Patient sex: M
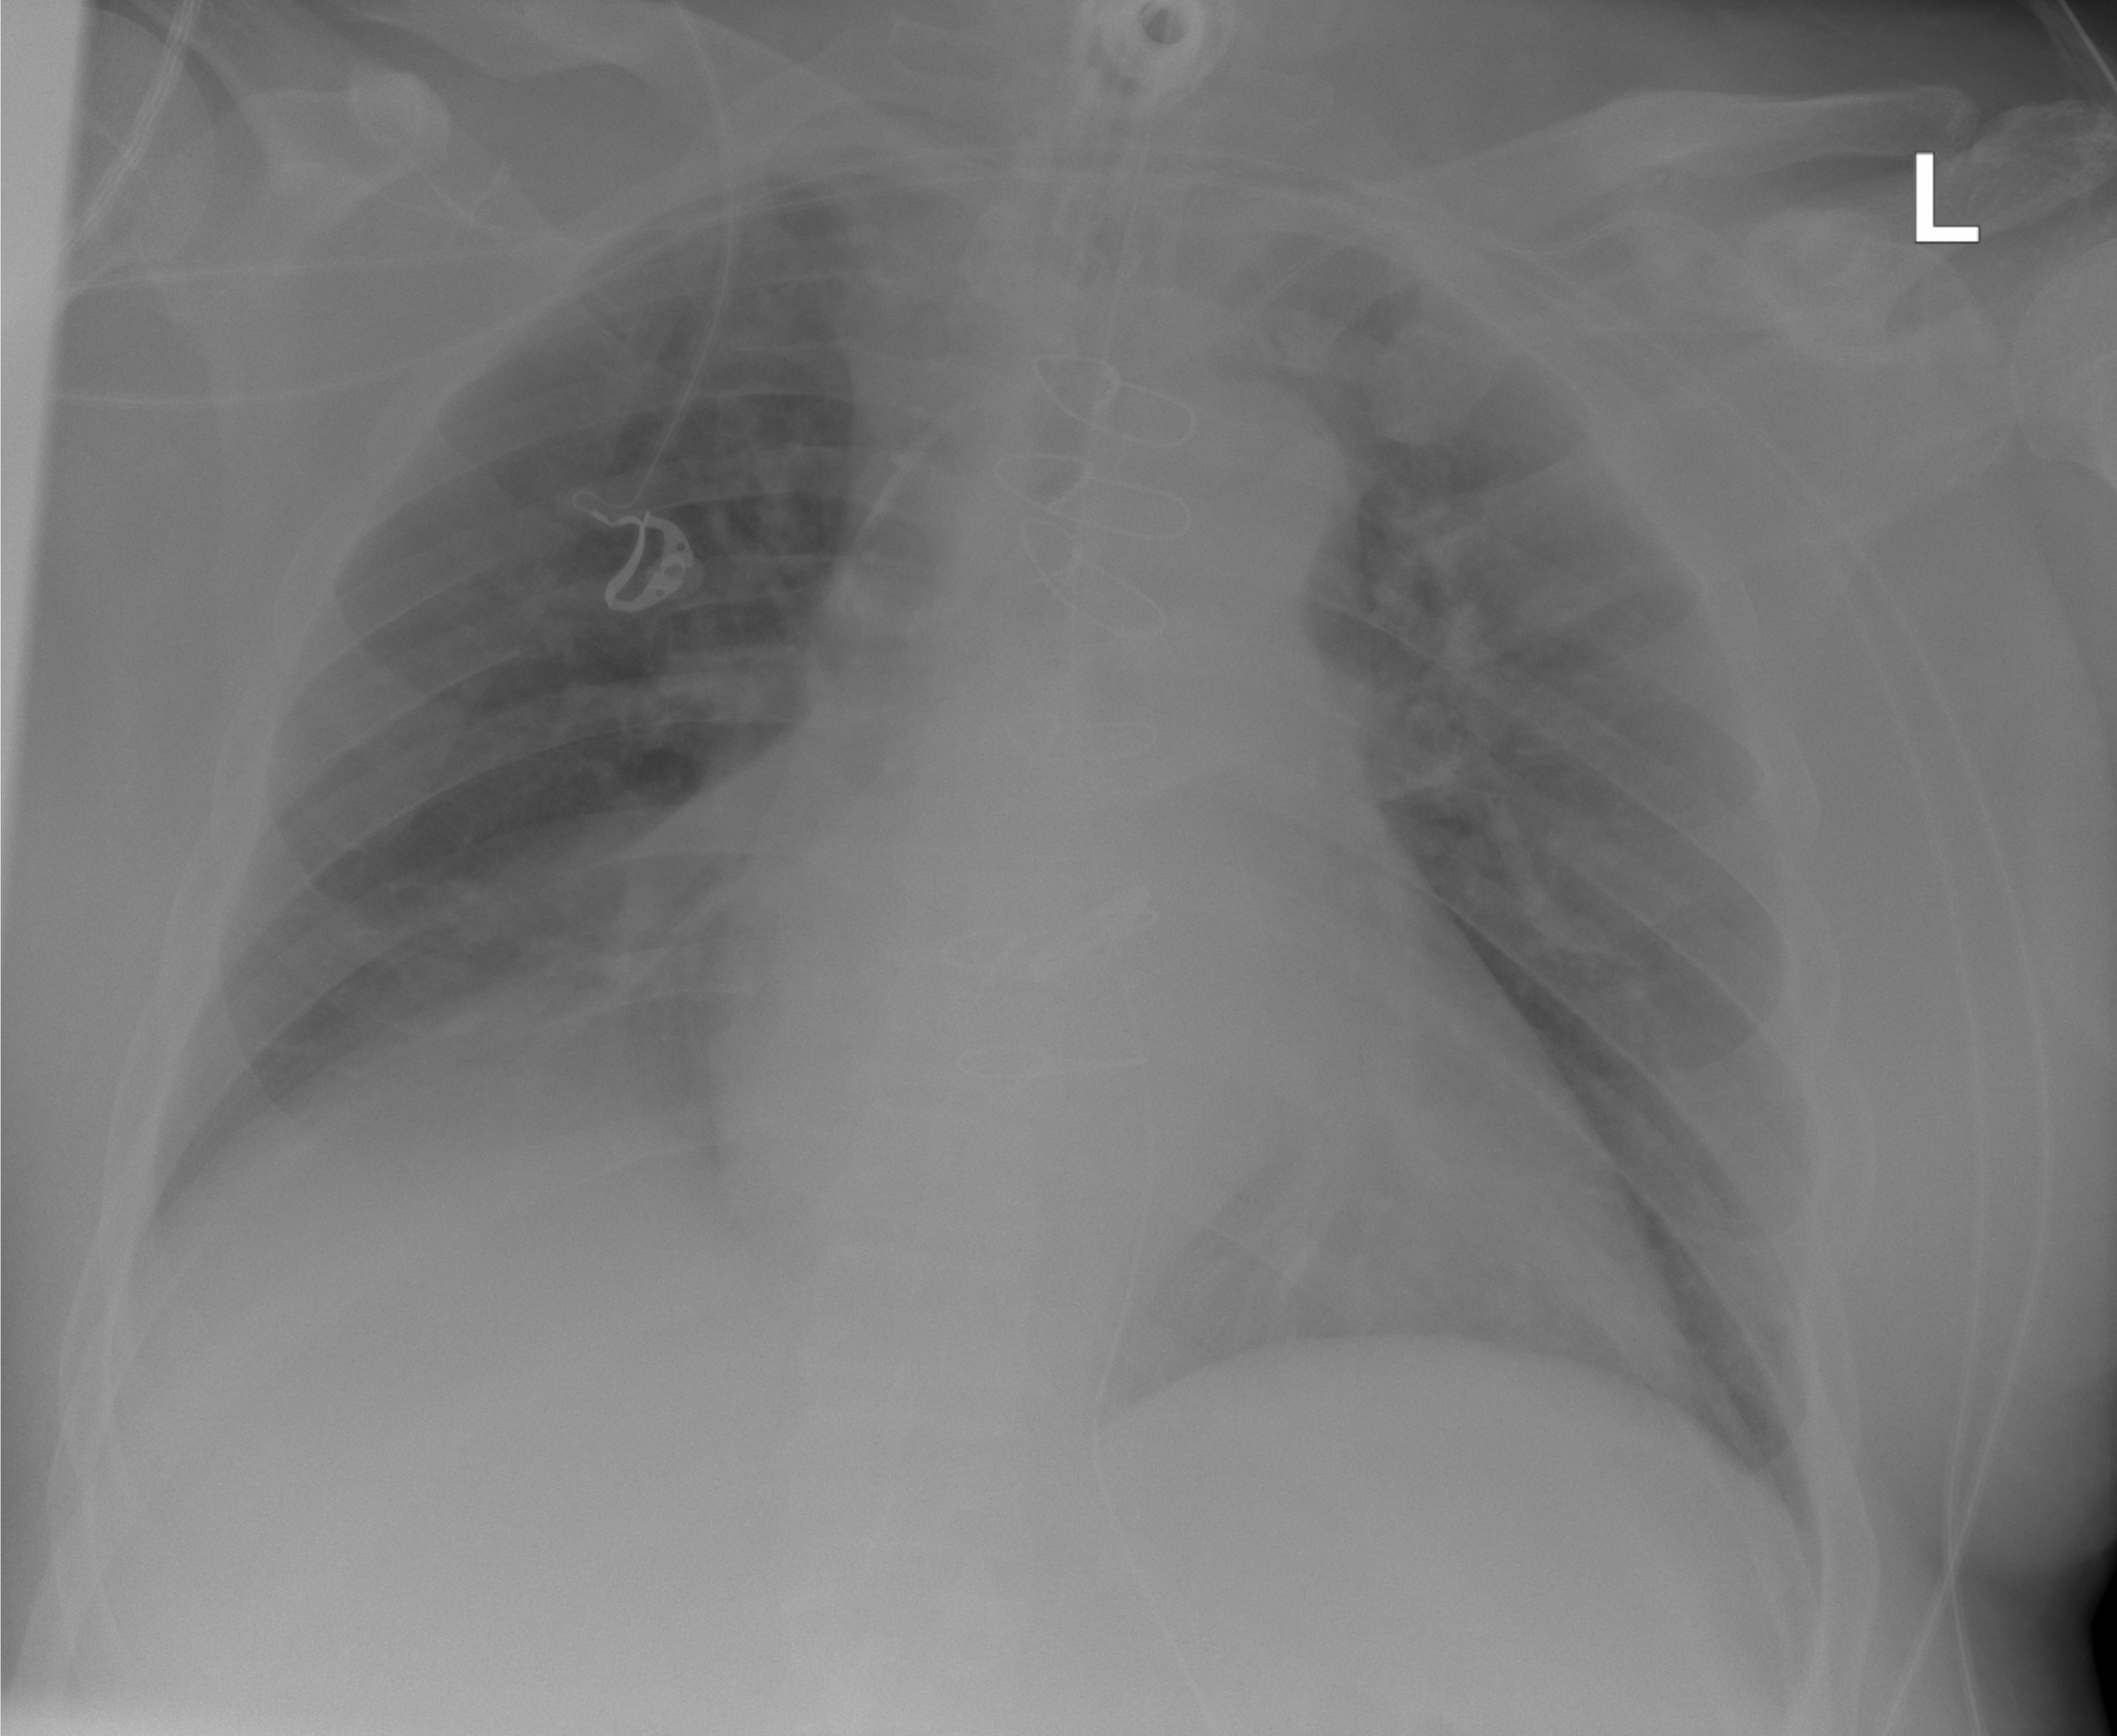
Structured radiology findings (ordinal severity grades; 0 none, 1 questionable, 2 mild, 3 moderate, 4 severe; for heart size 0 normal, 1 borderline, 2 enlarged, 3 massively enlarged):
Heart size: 2
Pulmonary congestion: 2
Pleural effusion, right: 2
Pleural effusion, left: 0
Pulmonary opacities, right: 2
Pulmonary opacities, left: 0
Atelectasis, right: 2
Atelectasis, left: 0